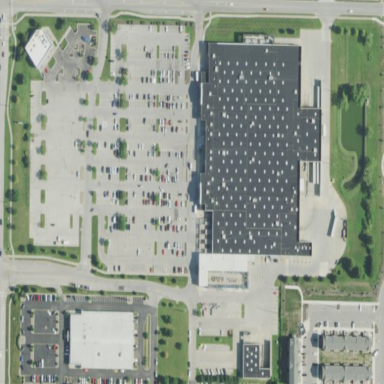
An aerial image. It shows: Retail area.